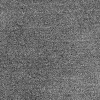
Atmospheric dust classification: dusty